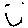
Label: smiley face